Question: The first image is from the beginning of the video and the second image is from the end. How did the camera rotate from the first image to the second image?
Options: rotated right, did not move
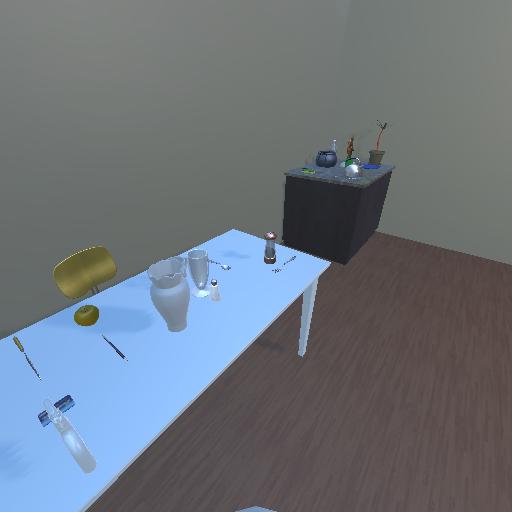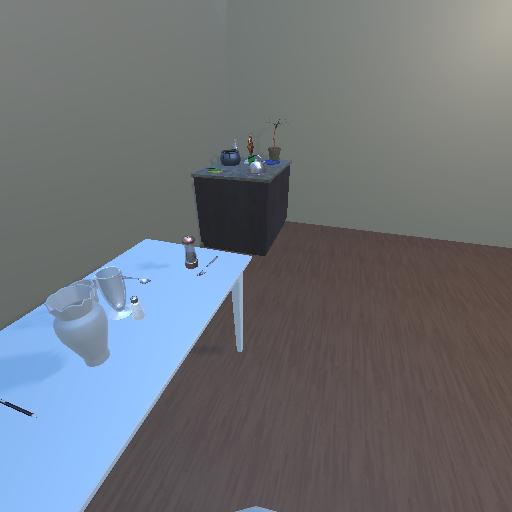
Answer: rotated right